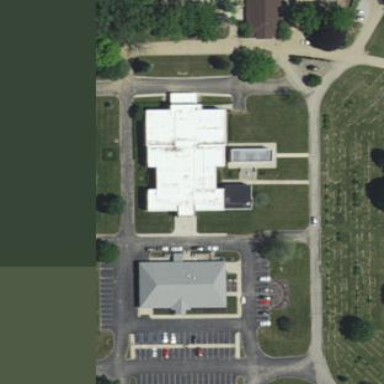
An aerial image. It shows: Chapel building.